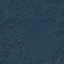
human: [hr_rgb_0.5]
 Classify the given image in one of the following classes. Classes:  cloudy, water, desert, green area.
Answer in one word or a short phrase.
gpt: green area